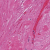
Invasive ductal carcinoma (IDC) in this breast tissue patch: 0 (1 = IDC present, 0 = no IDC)